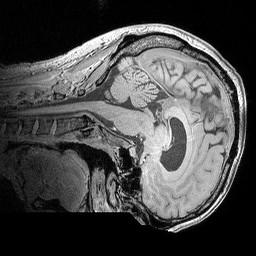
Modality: MP2RAGE
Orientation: sagittal
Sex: male
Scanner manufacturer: siemens
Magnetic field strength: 3 T
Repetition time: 5 s
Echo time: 0.00292 s